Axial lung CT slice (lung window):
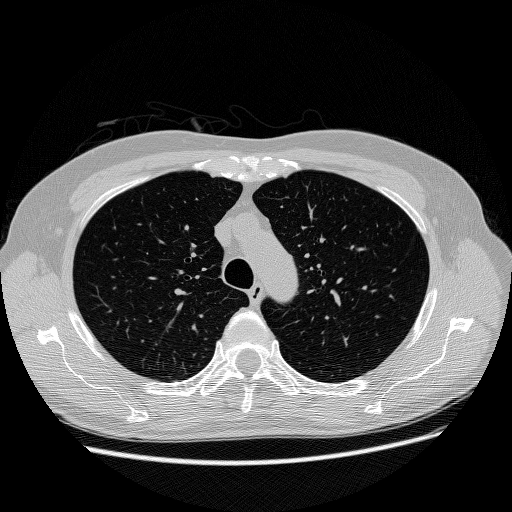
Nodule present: no